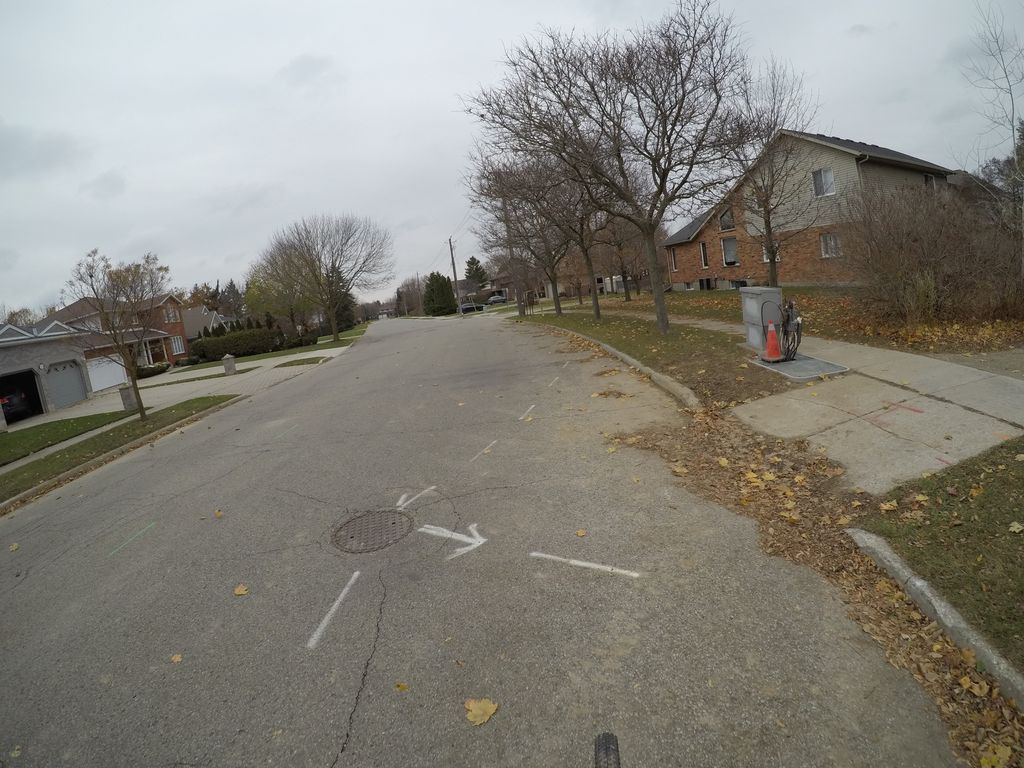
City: kitchener-waterloo